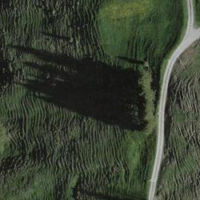
EUNIS habitat code: 25
Species observed at this site:
Lycopodium clavatum